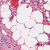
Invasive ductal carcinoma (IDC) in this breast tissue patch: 1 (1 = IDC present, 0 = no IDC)